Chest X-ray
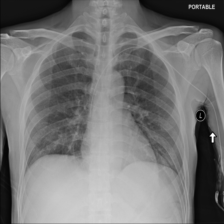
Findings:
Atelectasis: negative
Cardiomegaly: negative
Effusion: negative
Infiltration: negative
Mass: negative
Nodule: negative
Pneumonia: negative
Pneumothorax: negative
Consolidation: negative
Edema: negative
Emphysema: negative
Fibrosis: negative
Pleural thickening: negative
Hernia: negative